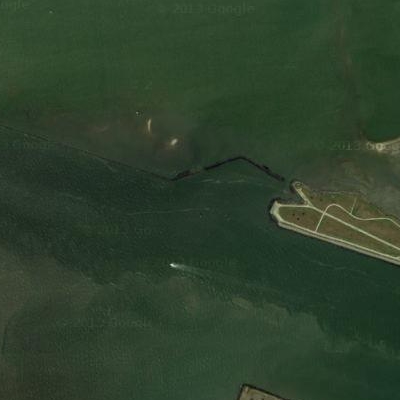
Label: RiverLake